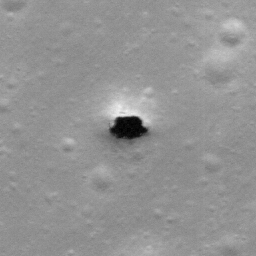
Pit: Mare Serenitatis Pit
Host crater: Mare Serenitatis
Host type: mare
Lunar coordinates: latitude 35.104, longitude 17.402